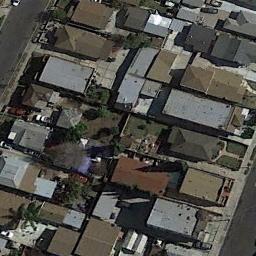
Label: residential